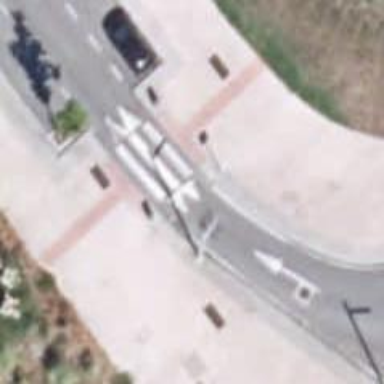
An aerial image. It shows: Marked crossing with traffic calming table.